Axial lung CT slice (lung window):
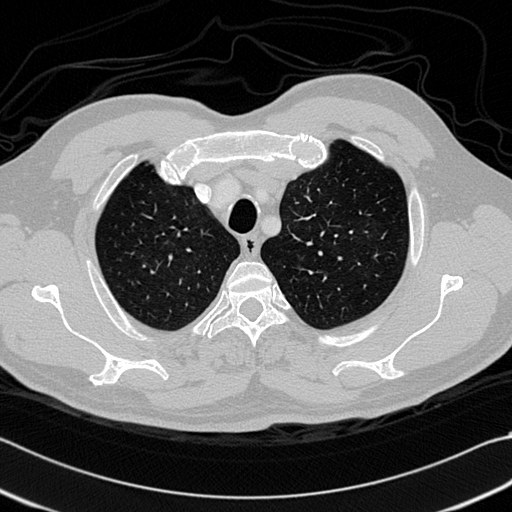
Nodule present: no